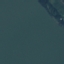
Land use / land cover class: SeaLake